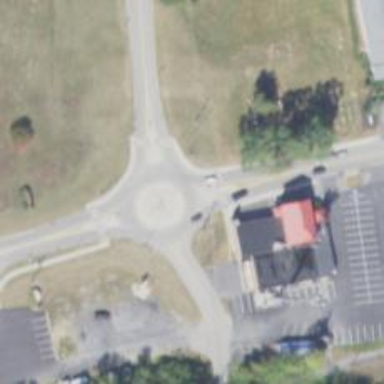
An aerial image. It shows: Primary highway intersecting roundabout.